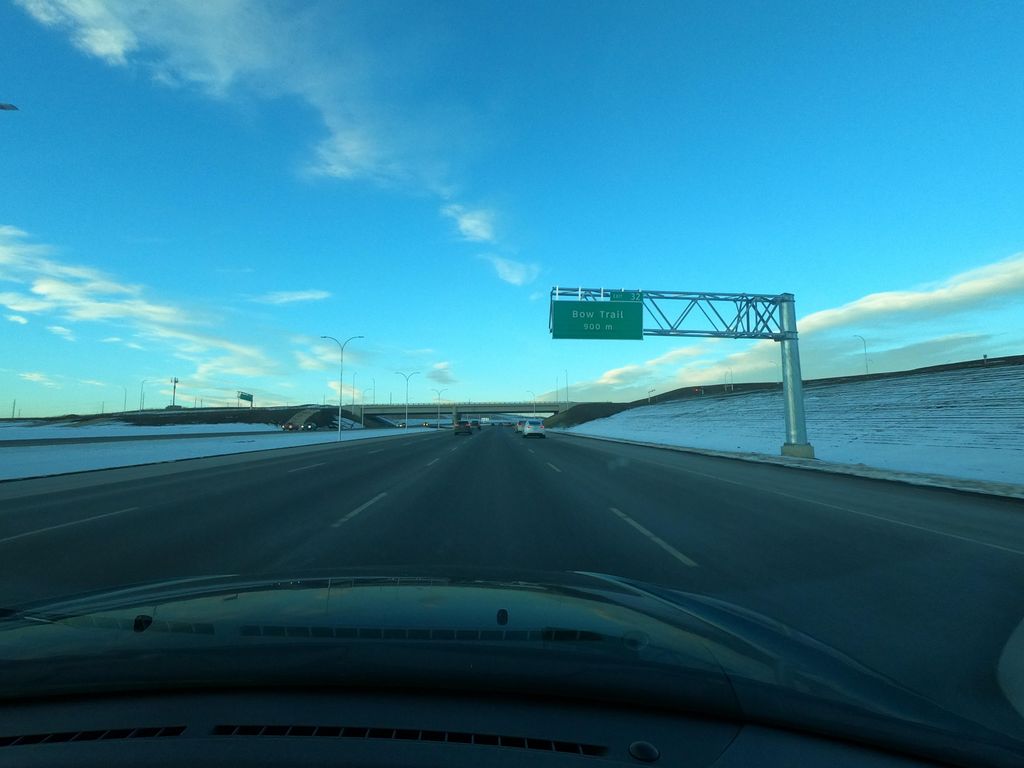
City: calgary